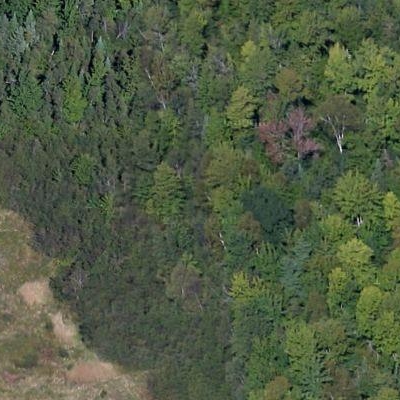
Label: eForest